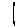
Label: line